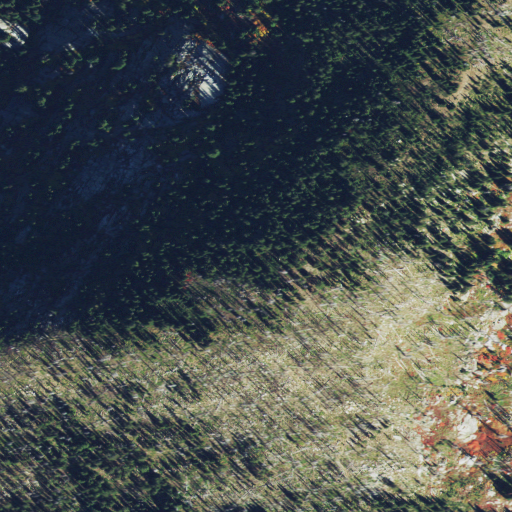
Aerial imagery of cliff(s) in Idaho named Flea Ridge Point containing evergreen forest, shrub, grassland, and barren land